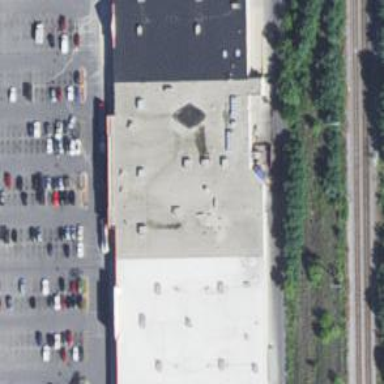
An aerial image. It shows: Supermarket.